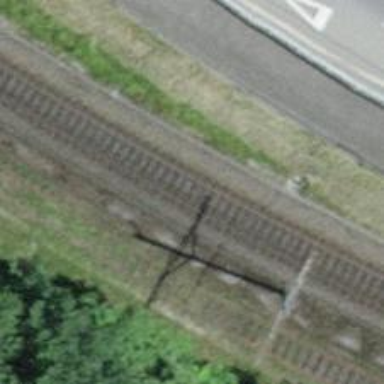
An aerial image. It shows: Railway with electrified contact lines.